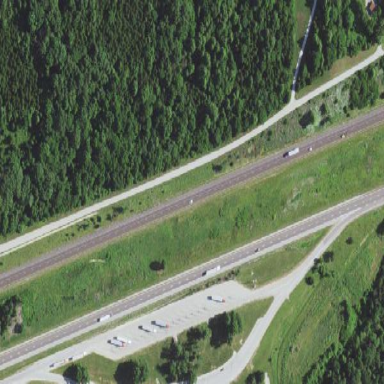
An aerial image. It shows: Rest area along the road.